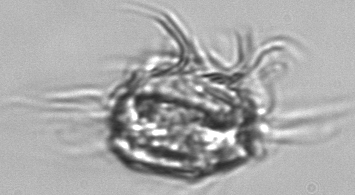
Label: Leegaardiella_ovalis